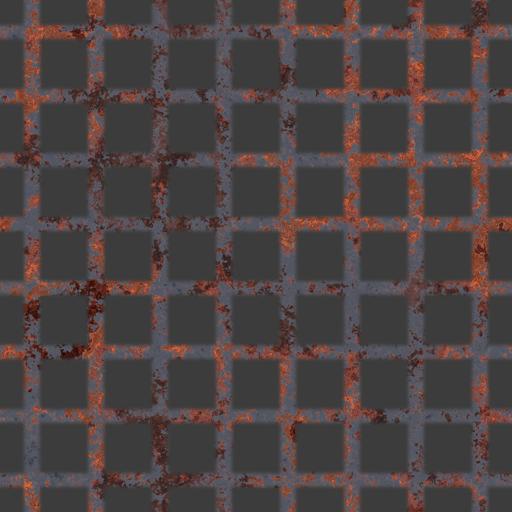
Tags: metal walkway steel